Question: I have an app running with angular.js and one of my view should load an chart. I'm using chart.js for it, but for some reason it's not working and no error is shown on my console.
Here is my function that creates the chart:
'''
$scope.writeBatteryChart = function(){
console.log("Function was called");
var data = {
labels: ["10:30am", "11:00am", "11:30am", "12:00pm", "12:30pm", "01:00pm", "01:30pm"],
datasets: [
{
label: "Battery",
fillColor: "rgba(220,220,220,0.2)",
strokeColor: "rgba(220,220,220,1)",
pointColor: "rgba(220,220,220,1)",
pointStrokeColor: "#fff",
pointHighlightFill: "#fff",
pointHighlightStroke: "rgba(220,220,220,1)",
data: [65, 59, 80, 81, 56, 55, 40]
}
]
};
var options = {
responsive: true,
bezierCurve : false
}
var ctx = document.getElementById("myChart").getContext("2d");
var myLineChart = new Chart(ctx).Line(data, options);
}
'''
Here's the HTML where the chart should appear:
'''
<div class="row">
<div class="col-md-8 col-sm-8 col-xs-8" style="padding-left: 0px;">
<div class="panel panel-info">
<div class="panel-heading">
<h3 class="panel-title">Battery <i class="fi-battery-half"></i></h3>
</div>
<div class="panel-body">
<canvas id="myChart" height="300"></canvas>
</div>
</div>
</div>
<div class="col-md-4 col-sm-4 col-xs-4" style="padding-left: 0px; padding-right: 0px;">
</div>
</div>
'''
and I'm also loading the latest version of the Chart.js:
'''
<!--Chart plugin -->
<script src="bower_components/Chart.js/Chart.js" language="javascript"></script>
'''
One thing that I noticed is that the canvas is being rendered with 0 dimensions:

Does someone can see where I'm doing something wrong?
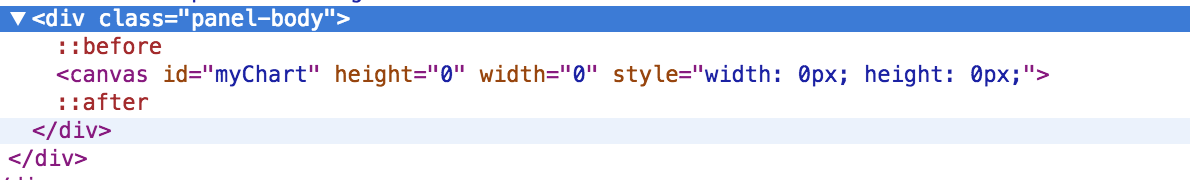
Answer: The problem: I was calling the function before the canvas be loaded on the view, so I used a 'setTimeout()' to call the 'writeBatteryChart()' with a delay in order to wait the canvas be rendered.